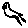
Label: bird